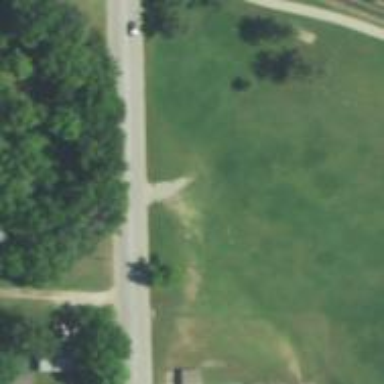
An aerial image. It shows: Asphalt driveway for service vehicles.